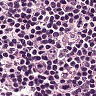
Metastatic tissue present: no